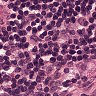
Metastatic tissue present: no